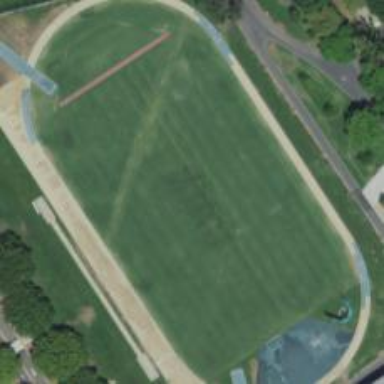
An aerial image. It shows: Track in leisure land.